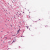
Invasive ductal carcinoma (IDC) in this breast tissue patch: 0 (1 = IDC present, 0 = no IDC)